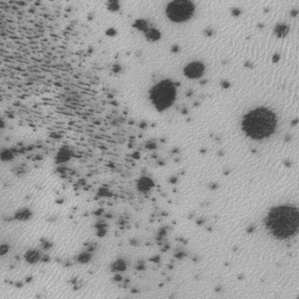
Label: frost